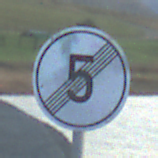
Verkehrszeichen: EndeGeschwindigkeit5
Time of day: SunriseSunset
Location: Outdoor (RoadRail)
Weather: PartlyCloudy
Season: NotSpecified
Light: Natural